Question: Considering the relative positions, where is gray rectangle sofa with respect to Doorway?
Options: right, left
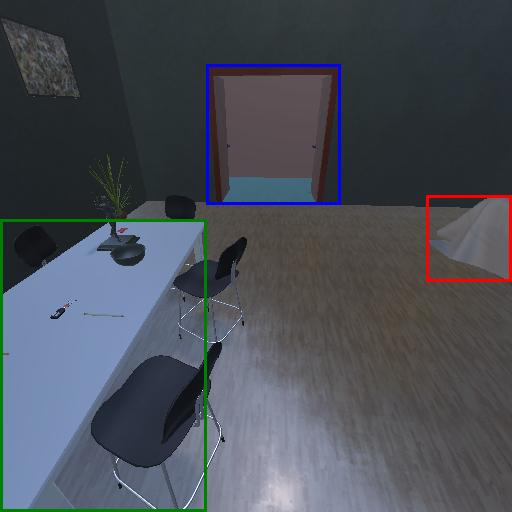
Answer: right